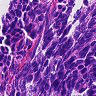
Metastatic tissue present: no